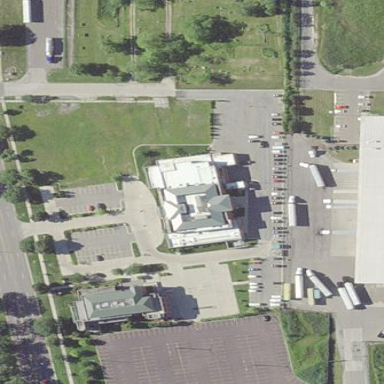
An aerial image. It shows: Police building.